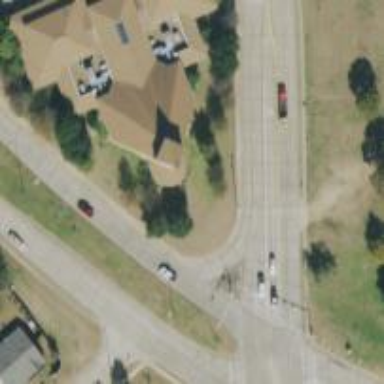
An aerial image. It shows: Secondary link road.